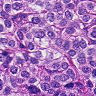
Metastatic tissue present: yes